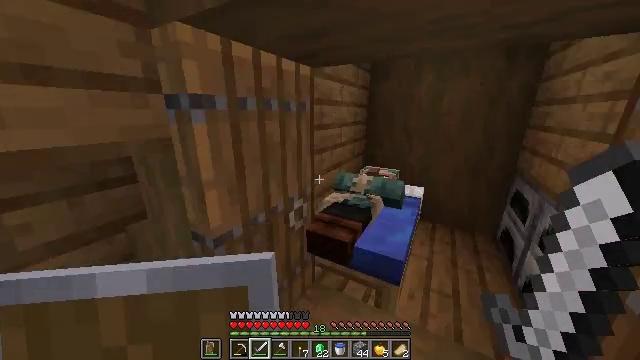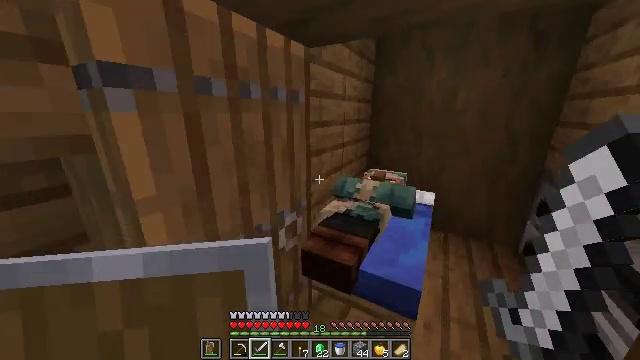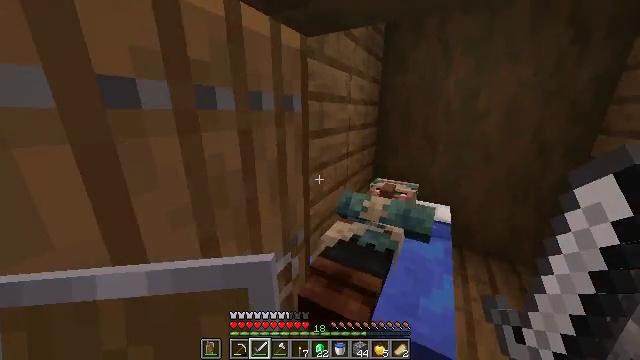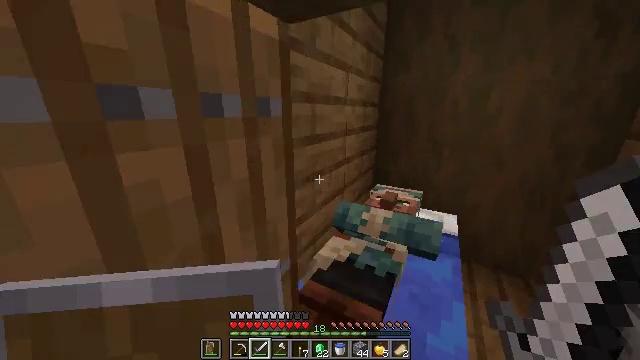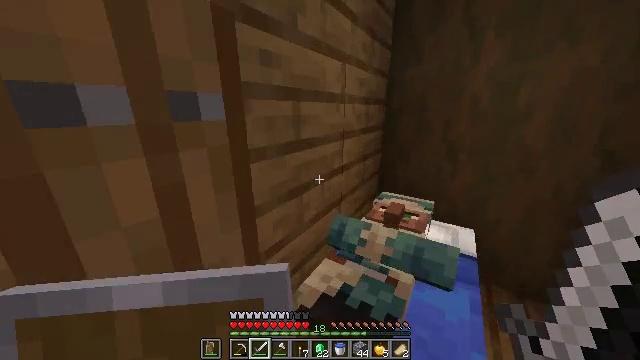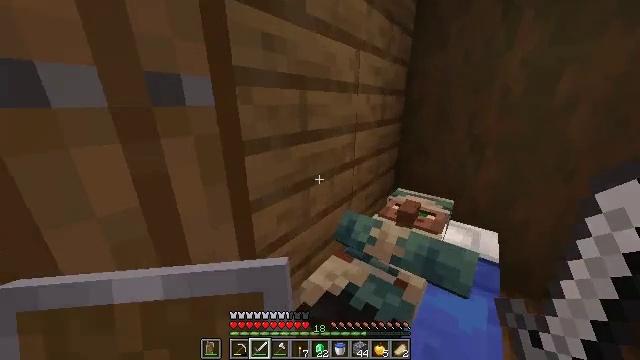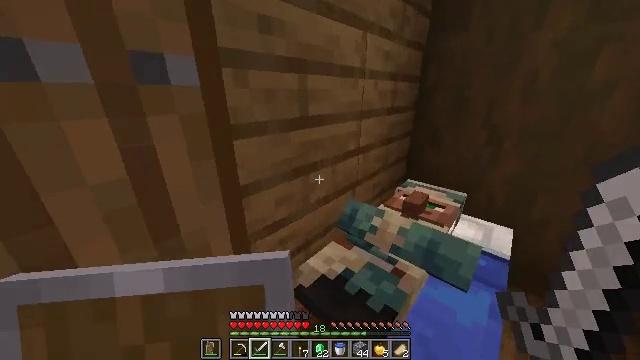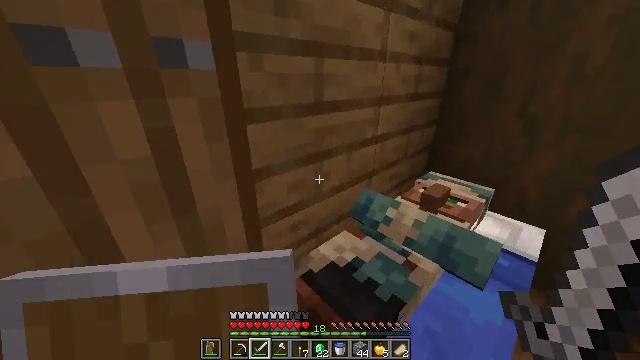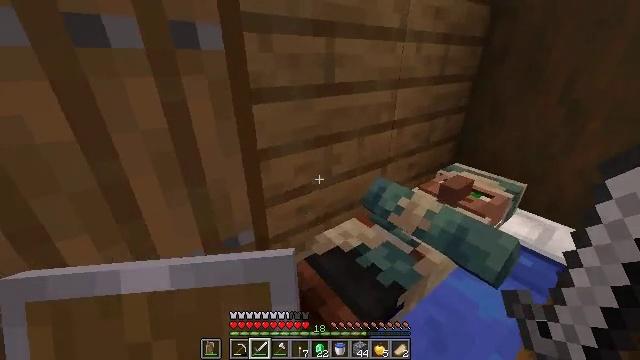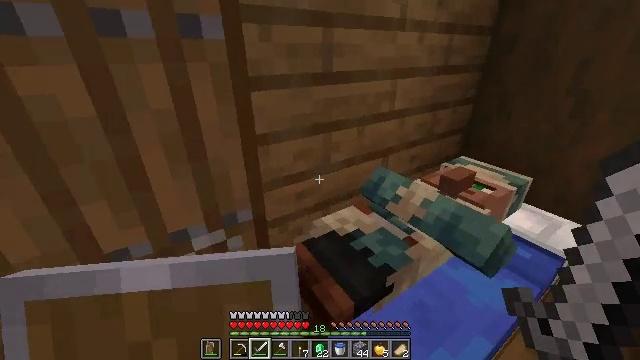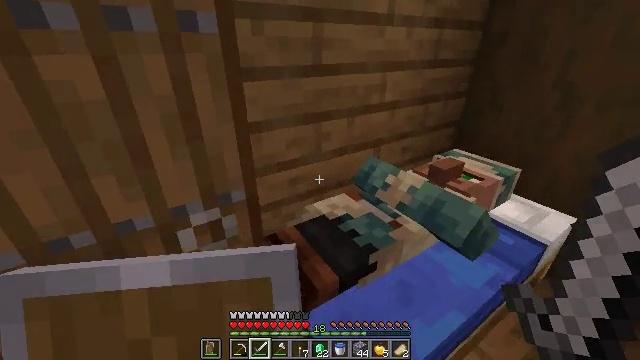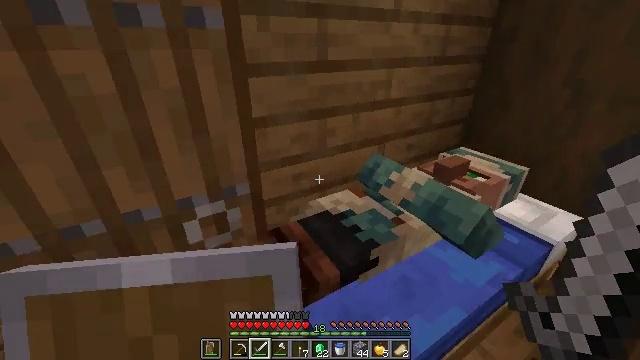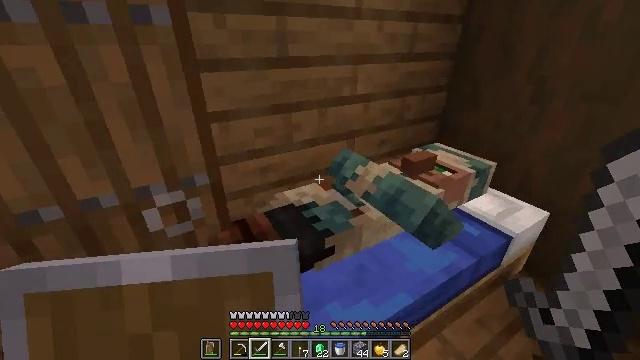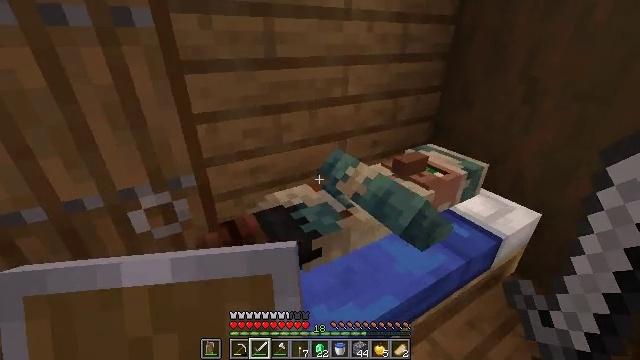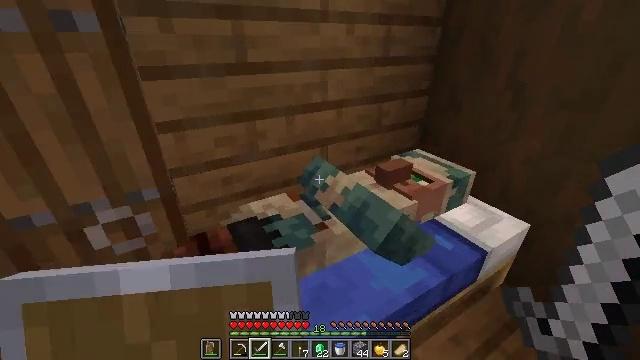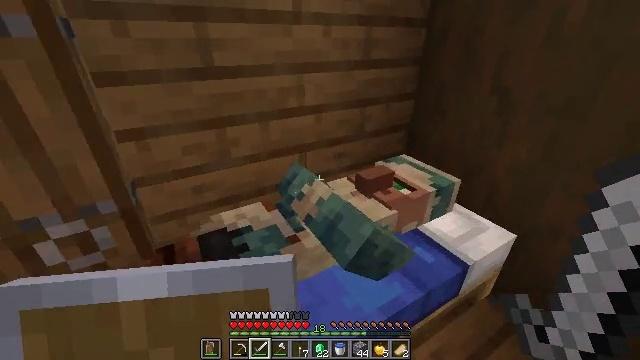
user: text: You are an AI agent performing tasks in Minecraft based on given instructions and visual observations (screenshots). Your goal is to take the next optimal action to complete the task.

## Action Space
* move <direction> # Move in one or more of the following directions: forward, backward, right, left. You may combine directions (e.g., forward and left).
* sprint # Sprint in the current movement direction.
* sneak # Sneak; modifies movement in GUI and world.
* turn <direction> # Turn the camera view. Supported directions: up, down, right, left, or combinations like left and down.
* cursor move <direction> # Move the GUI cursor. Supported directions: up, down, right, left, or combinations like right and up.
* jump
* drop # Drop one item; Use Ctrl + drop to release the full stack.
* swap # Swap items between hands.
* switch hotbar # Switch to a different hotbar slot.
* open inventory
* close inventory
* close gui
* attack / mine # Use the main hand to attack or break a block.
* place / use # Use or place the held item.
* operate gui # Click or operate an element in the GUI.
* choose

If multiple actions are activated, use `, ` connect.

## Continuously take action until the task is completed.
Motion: motion action
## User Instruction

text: Collect the blue bed by attacking it.
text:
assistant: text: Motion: move forward
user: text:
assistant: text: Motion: move forward
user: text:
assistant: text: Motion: move forward and move right
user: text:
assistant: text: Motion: move forward and move right, turn left
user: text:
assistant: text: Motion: move forward and move right, turn left and down
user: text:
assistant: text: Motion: move right, turn left and down
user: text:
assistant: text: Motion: move right, turn left and down
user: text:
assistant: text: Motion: move right, turn left and down
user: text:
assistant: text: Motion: move right, turn left
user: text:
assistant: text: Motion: move right, turn left
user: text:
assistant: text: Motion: move right, turn left
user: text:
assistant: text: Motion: move right
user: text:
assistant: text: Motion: move right
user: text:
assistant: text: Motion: move right
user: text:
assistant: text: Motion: move right
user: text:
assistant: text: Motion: move right, turn left
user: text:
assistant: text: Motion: move right, turn left
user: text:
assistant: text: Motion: move right, turn left
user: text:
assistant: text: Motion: move right, turn left and down
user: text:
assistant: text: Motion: move right, turn left and down
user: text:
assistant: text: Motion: move right, turn left and down
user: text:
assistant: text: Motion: move right, turn left and down
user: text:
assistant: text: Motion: turn left and down
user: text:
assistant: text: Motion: turn left
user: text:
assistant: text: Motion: turn left and up
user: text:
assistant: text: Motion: turn left and up
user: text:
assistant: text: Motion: move left
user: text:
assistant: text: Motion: move left
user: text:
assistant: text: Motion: move forward and move left
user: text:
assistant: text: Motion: move forward and move left